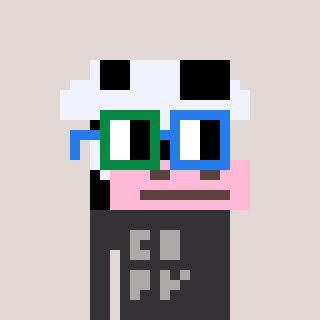
a pixel art character with square green and blue glasses, a cow-shaped head and a grayscale-colored body on a warm background